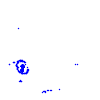
Particle: proton